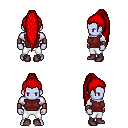
a pixel art fantasy rpg character, male body template, dark elf, purple skin, maroon sleeveless shirt, white pants, red extra-long topknot hairstyle, leather bracers, maroon shoes, four views (front, back, left, right), 2x2 character sprite sheet, small pixel art, hard edges, no anti-aliasing